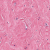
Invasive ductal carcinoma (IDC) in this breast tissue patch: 0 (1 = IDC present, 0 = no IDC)